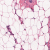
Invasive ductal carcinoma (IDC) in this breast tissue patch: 0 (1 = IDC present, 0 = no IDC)